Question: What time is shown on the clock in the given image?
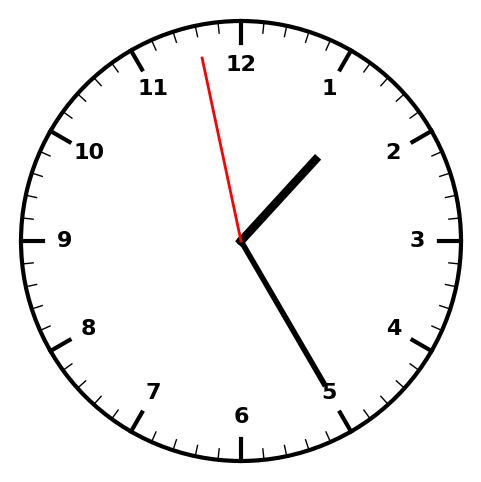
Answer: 01:24:58